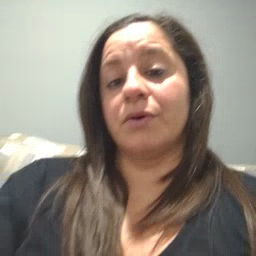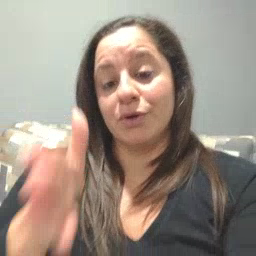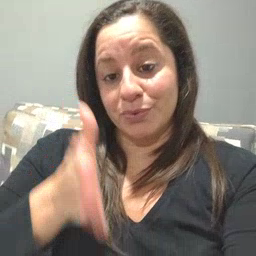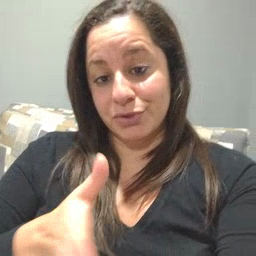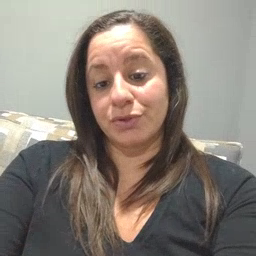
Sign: person